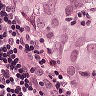
Metastatic tissue present: yes